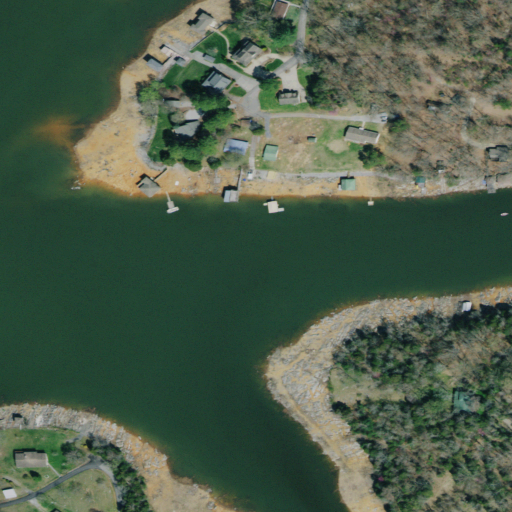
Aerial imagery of valley in Tennessee named Sugar Hollow containing open water, deciduous forest, grassland, open development, low intensity development, medium intensity development, mixed forest, pasture, shrub, and barren land